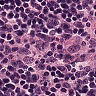
Metastatic tissue present: no